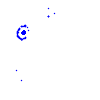
Particle: electron